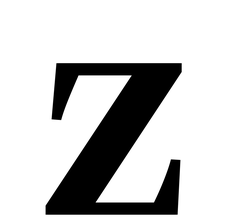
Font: LibreCaslonText_SemiBold